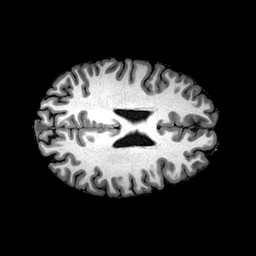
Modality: T1w
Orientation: axial